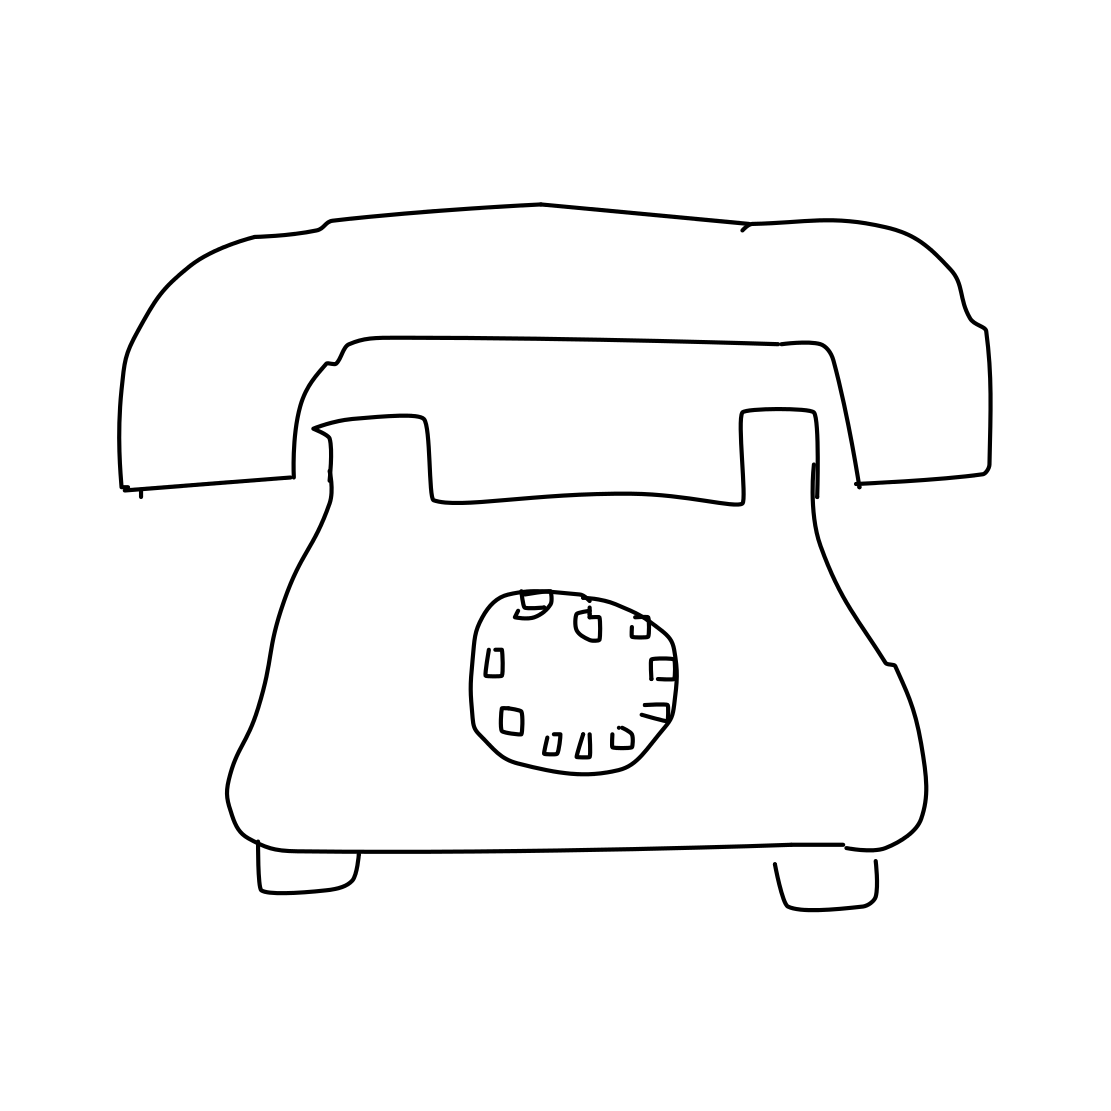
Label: telephone